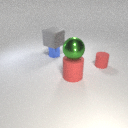
large green metal sphere above large red rubber cylinder